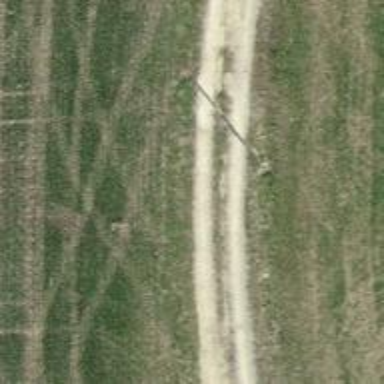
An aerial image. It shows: Track with grade2 tracktype.